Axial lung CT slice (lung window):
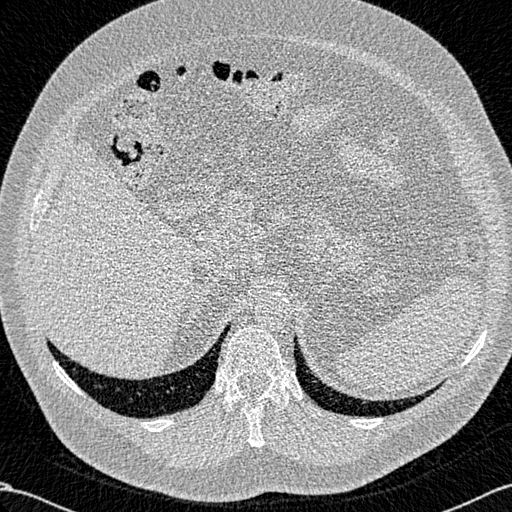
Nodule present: no